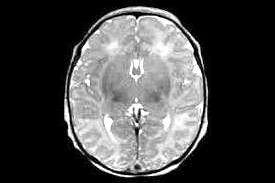
Label: notumor